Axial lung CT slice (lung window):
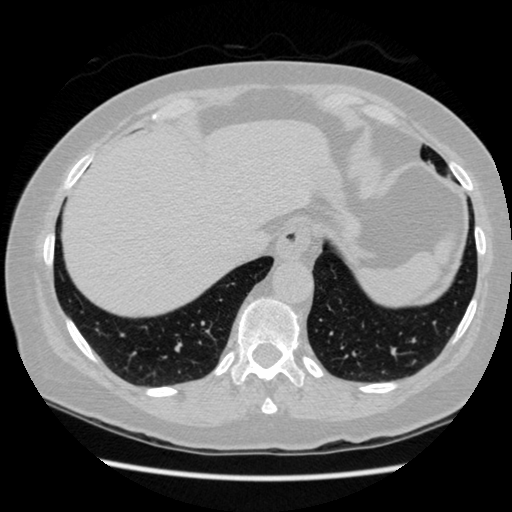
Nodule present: no